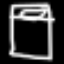
Label: bed